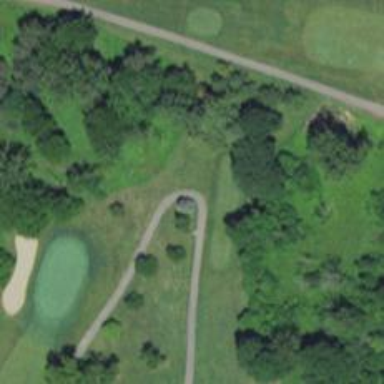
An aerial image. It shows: Service road used as golf cart path.